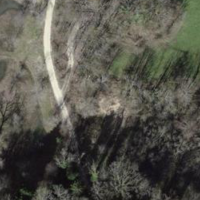
EUNIS habitat code: 41
Species observed at this site:
Pholidoptera griseoaptera
Nemobius sylvestris
Pseudochorthippus parallelus
Gomphocerippus rufus
Chorthippus biguttulus
Roeseliana roeselii